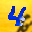
Label: 4